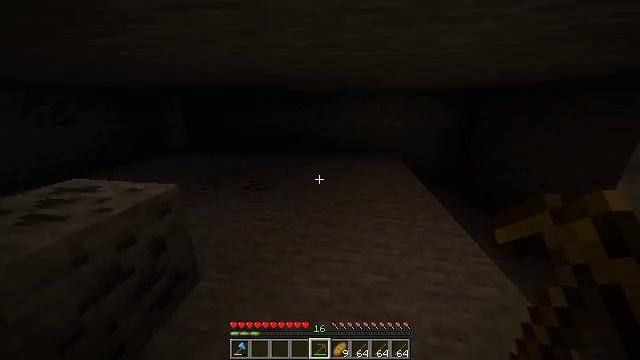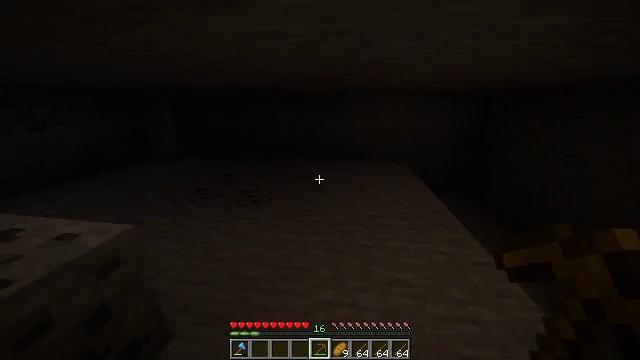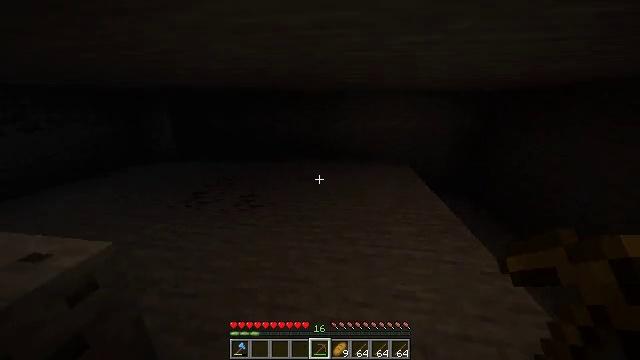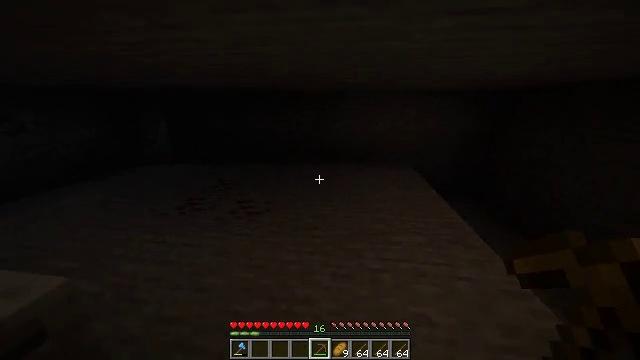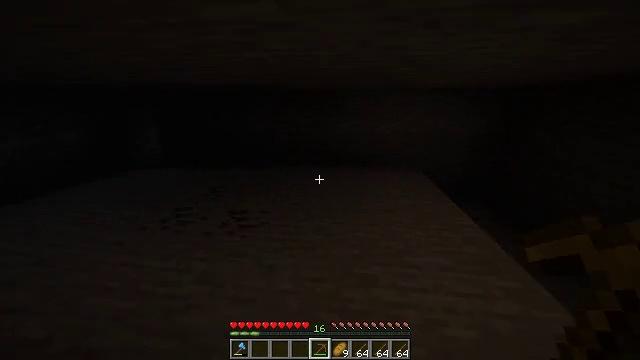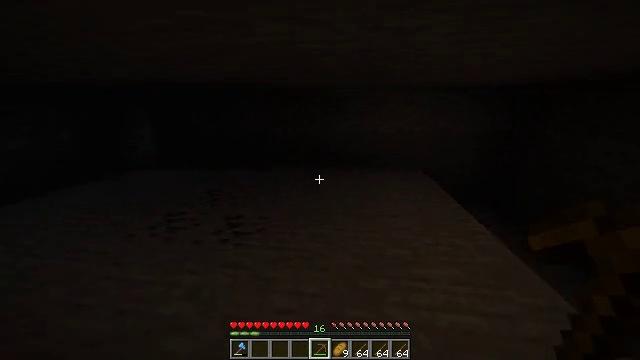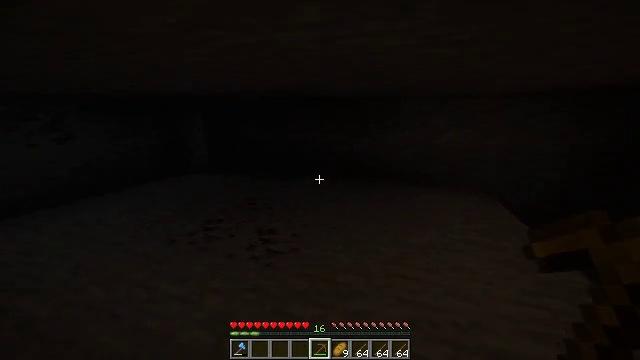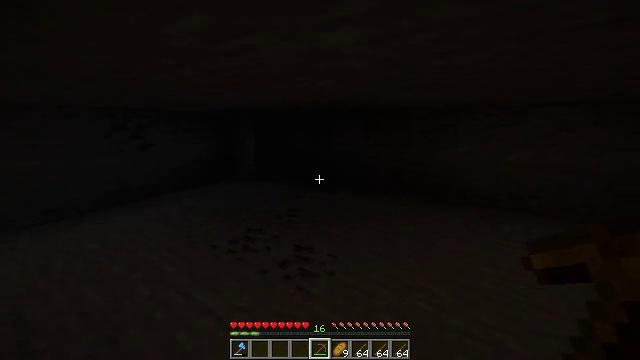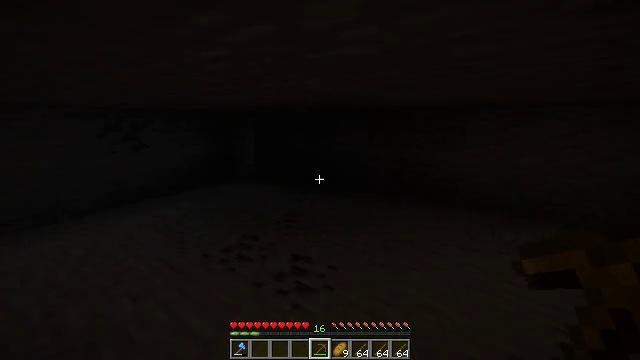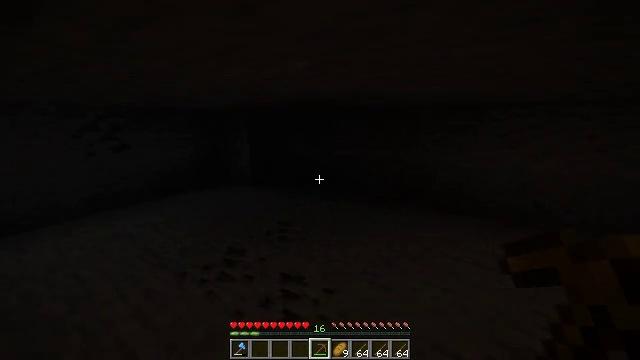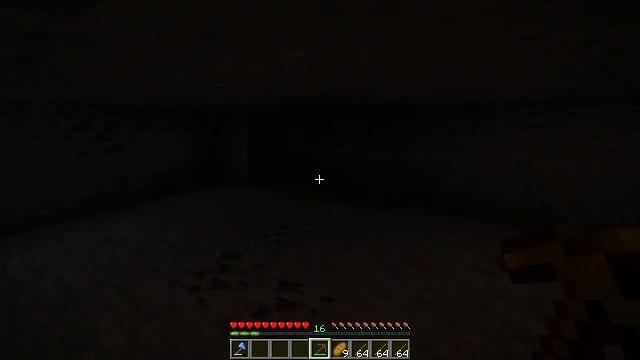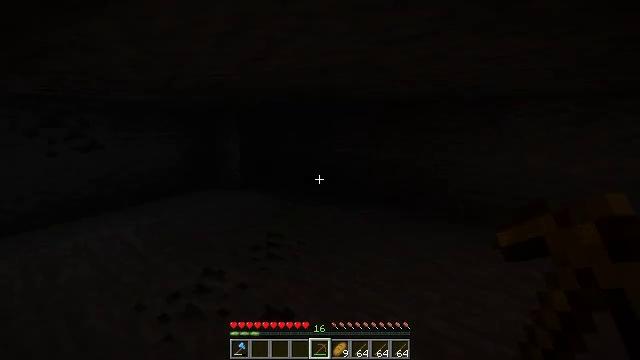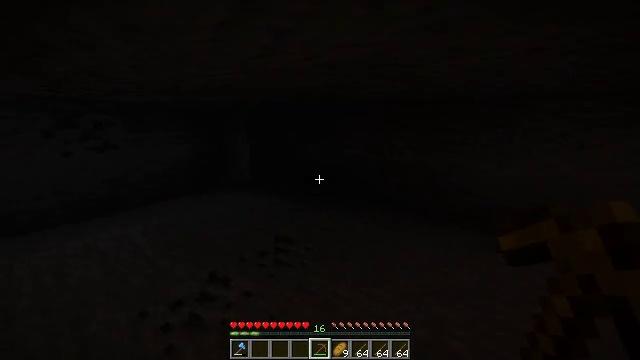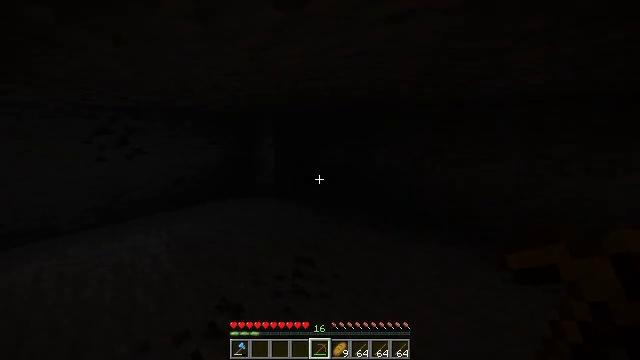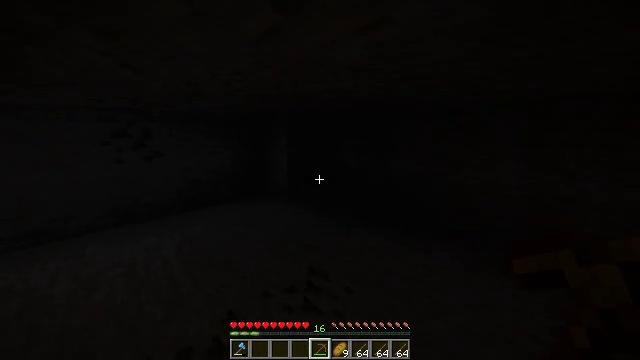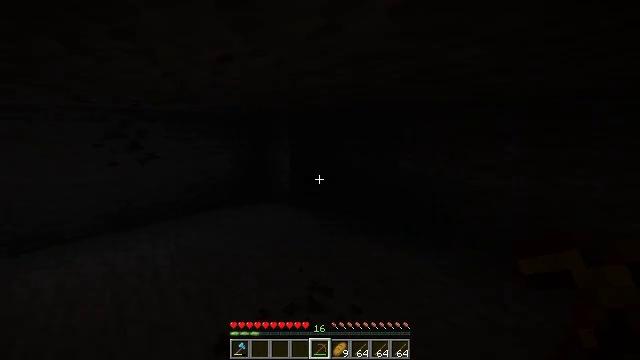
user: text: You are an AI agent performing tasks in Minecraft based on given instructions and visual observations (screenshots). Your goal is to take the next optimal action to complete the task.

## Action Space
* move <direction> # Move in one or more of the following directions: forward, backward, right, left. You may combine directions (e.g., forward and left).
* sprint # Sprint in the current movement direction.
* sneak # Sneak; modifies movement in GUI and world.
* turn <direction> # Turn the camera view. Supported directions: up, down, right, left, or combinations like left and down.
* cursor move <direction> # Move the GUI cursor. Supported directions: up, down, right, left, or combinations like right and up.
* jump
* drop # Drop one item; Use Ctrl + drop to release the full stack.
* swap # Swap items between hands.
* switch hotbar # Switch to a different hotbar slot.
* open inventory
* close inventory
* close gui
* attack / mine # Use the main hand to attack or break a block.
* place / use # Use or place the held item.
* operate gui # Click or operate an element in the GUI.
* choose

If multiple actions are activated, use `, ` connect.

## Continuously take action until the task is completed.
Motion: motion action
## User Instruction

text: Break the netherrack block.
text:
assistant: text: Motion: move forward, sprint
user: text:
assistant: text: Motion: move forward, sprint
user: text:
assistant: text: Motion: move forward, sprint
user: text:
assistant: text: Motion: move forward, sprint
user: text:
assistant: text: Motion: move forward, sprint
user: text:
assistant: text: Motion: move forward, sprint, turn left and up
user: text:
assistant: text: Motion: move forward, sprint, turn left and up
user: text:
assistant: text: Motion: move forward, sprint
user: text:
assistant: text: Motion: move forward, sprint
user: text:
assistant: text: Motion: move forward, sprint
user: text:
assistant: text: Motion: move forward, sprint
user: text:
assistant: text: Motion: move forward, sprint, turn left
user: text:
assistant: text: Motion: move forward, sprint, turn left
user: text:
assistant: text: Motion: move forward, sprint, turn left
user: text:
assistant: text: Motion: move forward, sprint, turn left
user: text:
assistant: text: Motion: move forward, sprint
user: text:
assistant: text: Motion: move forward, sprint
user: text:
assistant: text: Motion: move forward, sprint, turn left
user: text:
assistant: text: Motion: move forward, sprint, turn left
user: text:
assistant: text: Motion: move forward, sprint, turn left
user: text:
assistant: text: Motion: move forward, sprint, turn left
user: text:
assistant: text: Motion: move forward, sprint, turn left
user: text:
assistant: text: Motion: move forward, sprint, turn left
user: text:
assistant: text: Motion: move forward, sprint, turn left
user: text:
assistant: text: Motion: move forward, sprint
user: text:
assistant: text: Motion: move forward, sprint, turn left
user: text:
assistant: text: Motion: move forward, sprint, turn left
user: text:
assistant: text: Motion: move forward, sprint, turn left
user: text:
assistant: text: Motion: move forward, sprint
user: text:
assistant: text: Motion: move forward, sprint